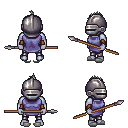
a pixel art fantasy rpg character, male body template, dark elf, purple skin, chain tabard jacket, metal pants, gray mohawk hairstyle, metal helm, leather bracers, white slippers, spear, four views (front, back, left, right), 2x2 character sprite sheet, small pixel art, hard edges, no anti-aliasing